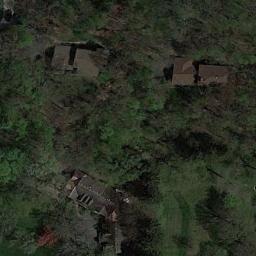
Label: sparse_residential